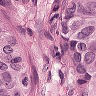
Metastatic tissue present: yes